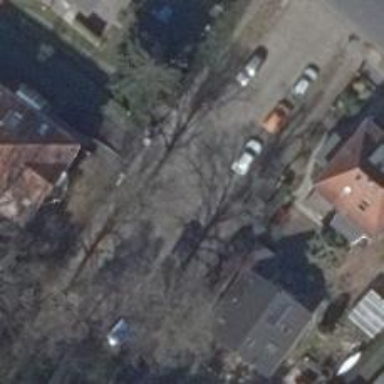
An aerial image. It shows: Residential road with separate sidewalks on both sides.